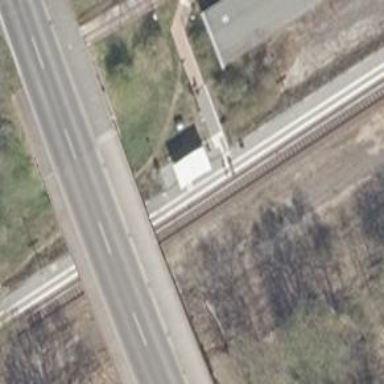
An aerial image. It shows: Sheltered railway halt station for public transport.